Chest X-ray:
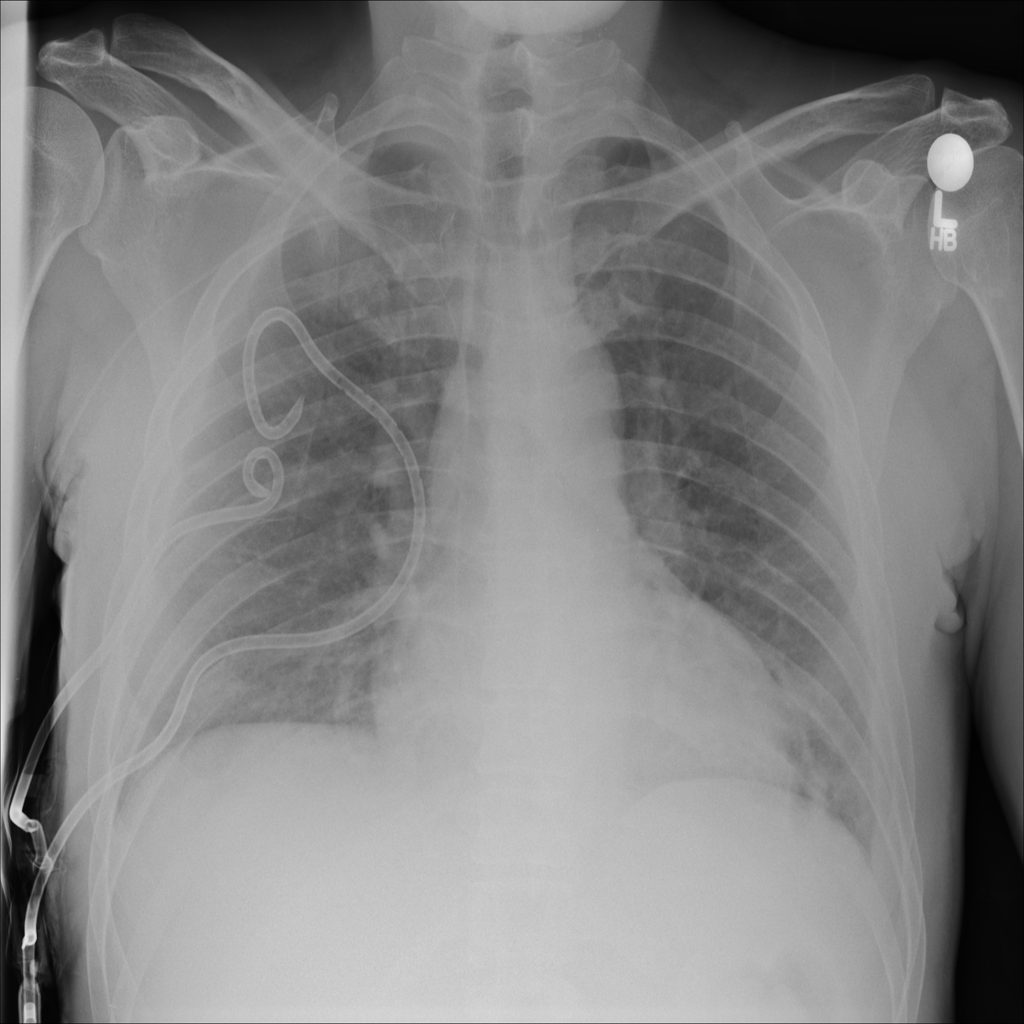
Findings: Effusion, Consolidation
No abnormal finding: no